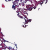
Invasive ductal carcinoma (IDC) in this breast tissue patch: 0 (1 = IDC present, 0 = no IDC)